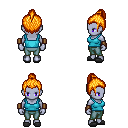
a pixel art fantasy rpg character, female body template, dark elf, purple skin, teal pirate shirt, teal pants, light blonde short topknot hairstyle, leather bracers, gray slippers, four views (front, back, left, right), 2x2 character sprite sheet, small pixel art, hard edges, no anti-aliasing